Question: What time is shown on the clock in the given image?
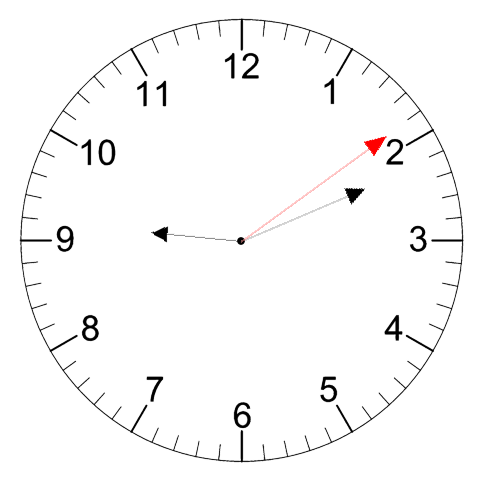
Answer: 09:11:09